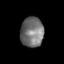
Tissue: skin
Cell type: Epithelial cells
Senescence score: 0.2635
Nuclear area (px): 679
Mean DAPI intensity: 113.854